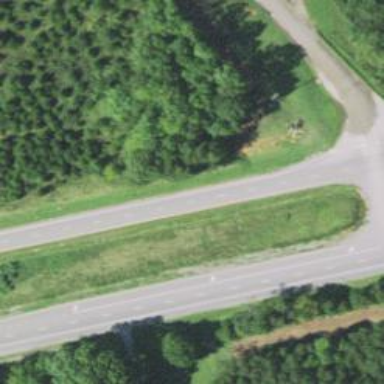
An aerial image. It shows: This image shows trunk highway that functions as expressway.